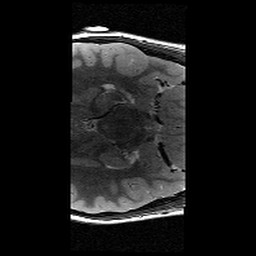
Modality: T2w
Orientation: axial
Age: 11
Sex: male
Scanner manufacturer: siemens
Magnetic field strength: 3 T
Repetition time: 9.23 s
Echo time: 0.067 s